Question: I am stuck trying to analyze why Xcode analyzer (v4.2) complaints that my objective-c code leaks memory. I am creating a NSOperation that 1) recursively creates a directory if it does not exists, 2) copies a file from one directory to another into that directory.
The NSOperation is initialized with:
'''
- (id)initWithFullPathSource:(NSString *) mysource andFullPathCopy:(NSString *) mycopy andNewDirectory:(NSString *) mydir withMode:(NSString *) mymode withLR:(NSString *) LR
{
self = [super init];
if (self) {
[self setFullPathSource:mysource];
[self setFullPathCopy:mycopy];
[self setNewDirectory:mydir];
[self setMode:mymode];
[self setMyLR:LR];
}
return self;
}
'''
Attached is a screenshot of how Xcode analyzer sees my code. Could anyone please help me understand why I am leaking memory in this case? I am releasing 'createComponents' and 'removeComponents' at the end of the main routine so I thought I was in the clear.
Hope someone can shed some light on my problem. Thanks! Cheers, Trond

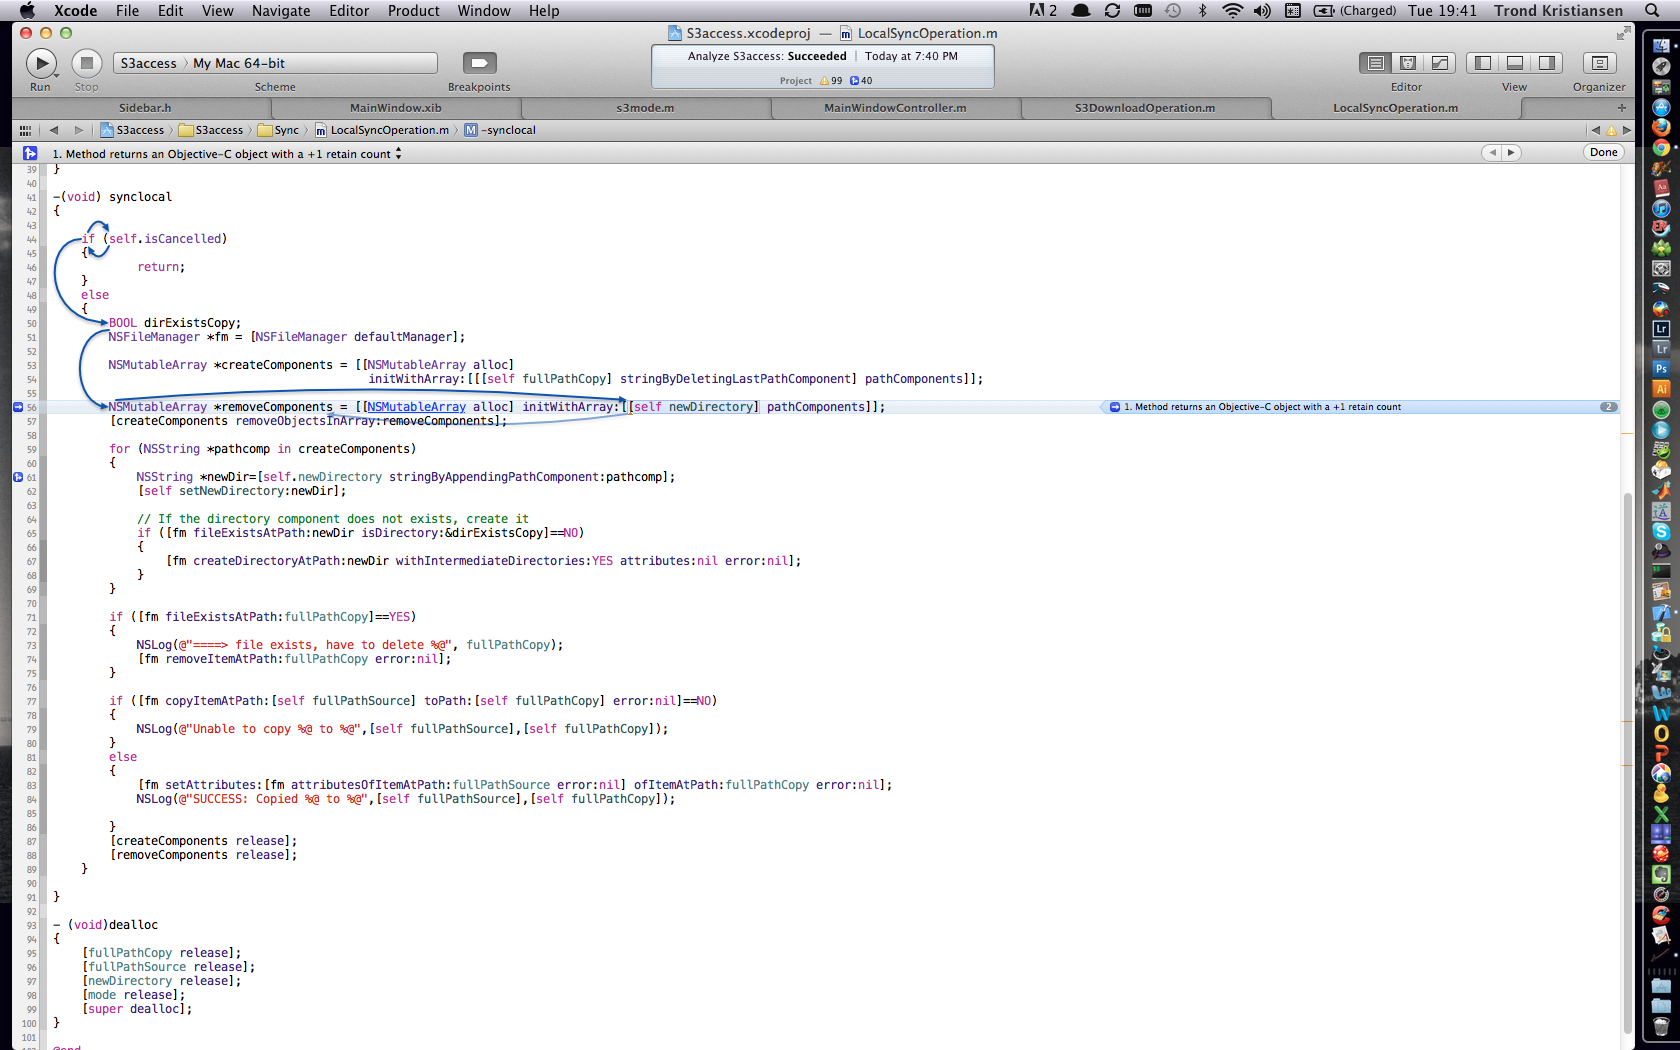
Answer: Be aware that under the objective c naming rules, a method that starts with the word 'new' or 'copy' is assumed to return an object that is owned by the caller. If the call to '[self newDirectory]' returns an autoreleased object, then try renaming it so it doesn't begin with new.
There is a great answer explaining more here: <URL>
A suggestion would be to either change the name of the getter on the property like so:
'''
@property (strong, nonatomic, getter=theNewDirectory) NSString *newDirectory;
'''
Or call it something like : 'directoryToBeCreated'